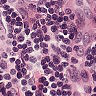
Metastatic tissue present: no